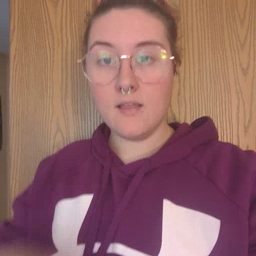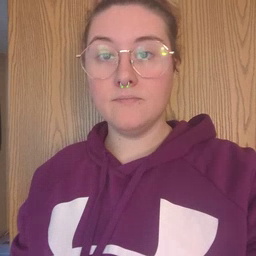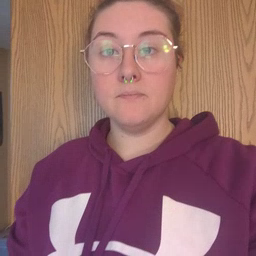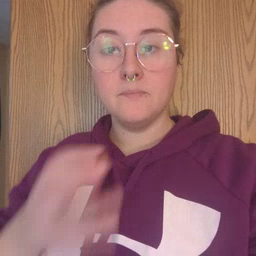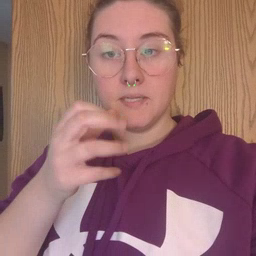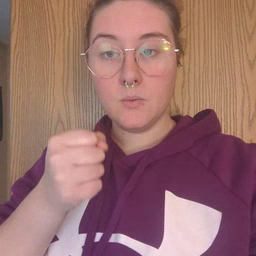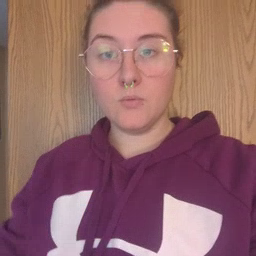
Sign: milk